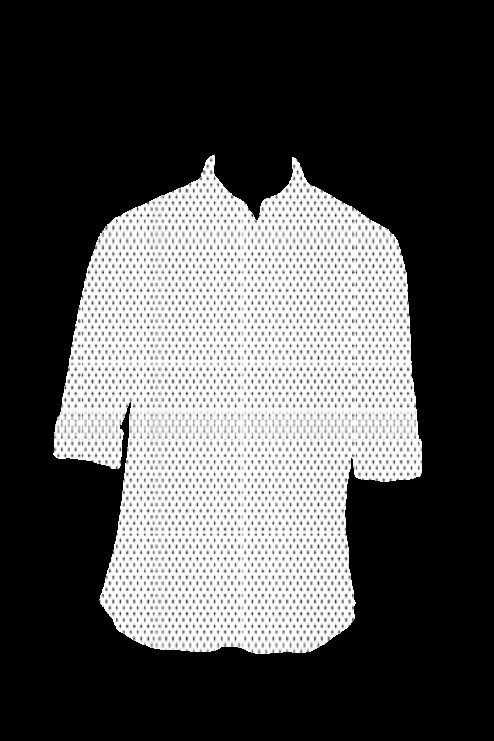
black white polka dot tee